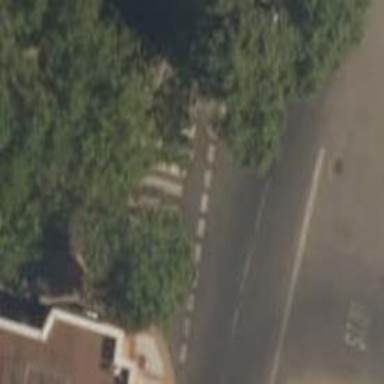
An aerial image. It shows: Kerb barrier.